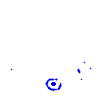
Particle: electron